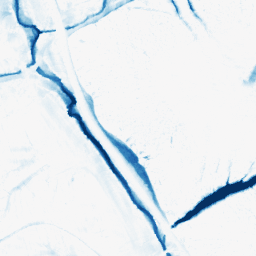
Category: morphological
Decomposition family: morphological_ellipse
Decomposition parameters: operation: closing
width: 20
height: 20
Upsampling method: regularized
Upsampling parameters: scale: 2
lambda_reg: 0.01
Upsampling scale: 2